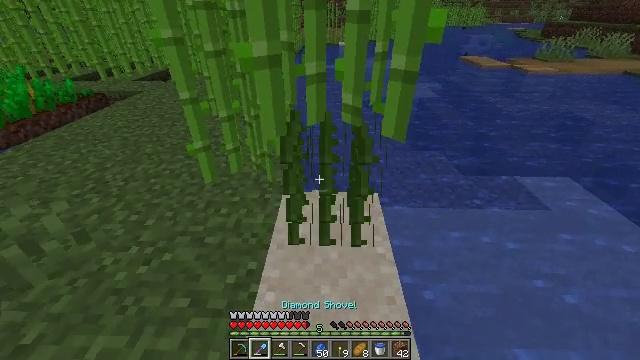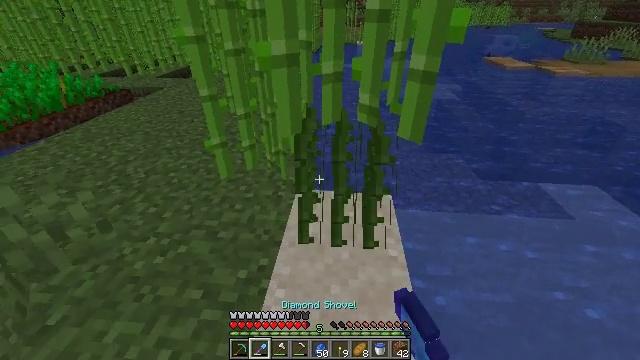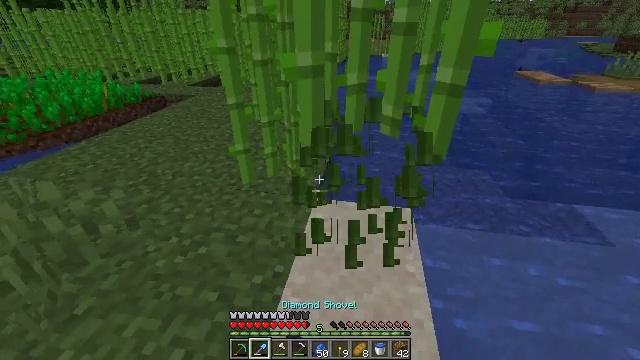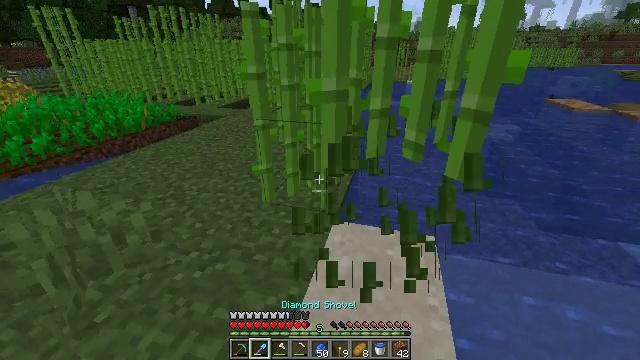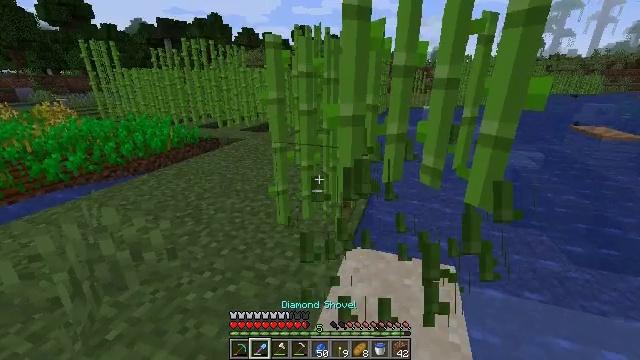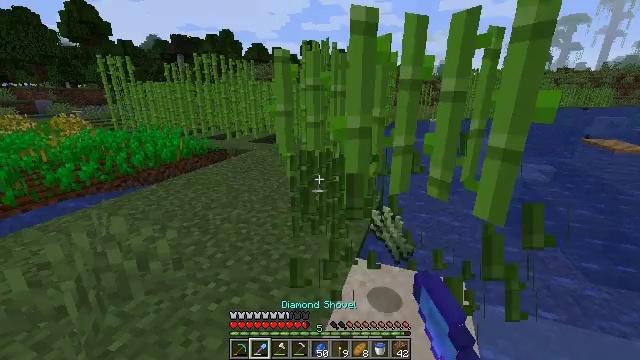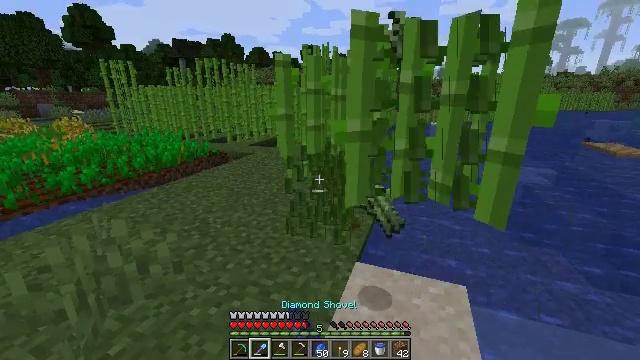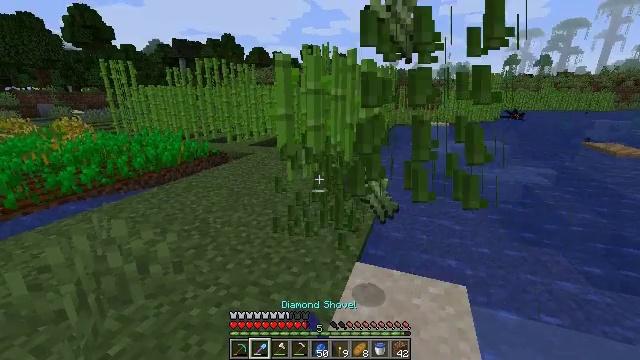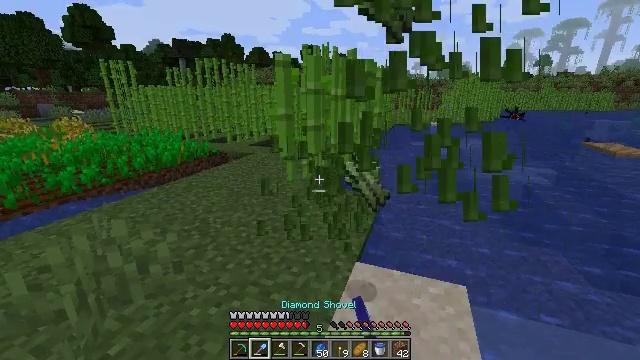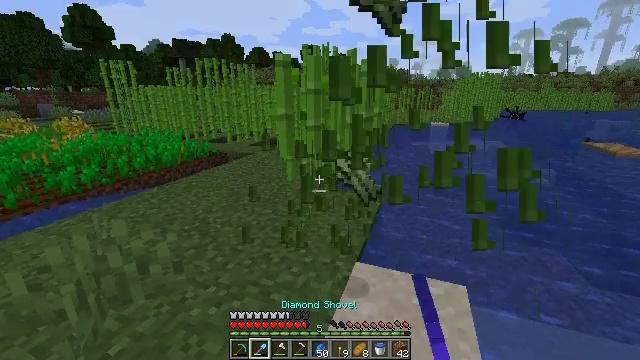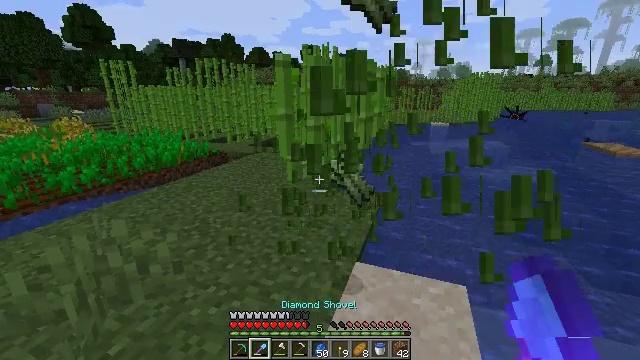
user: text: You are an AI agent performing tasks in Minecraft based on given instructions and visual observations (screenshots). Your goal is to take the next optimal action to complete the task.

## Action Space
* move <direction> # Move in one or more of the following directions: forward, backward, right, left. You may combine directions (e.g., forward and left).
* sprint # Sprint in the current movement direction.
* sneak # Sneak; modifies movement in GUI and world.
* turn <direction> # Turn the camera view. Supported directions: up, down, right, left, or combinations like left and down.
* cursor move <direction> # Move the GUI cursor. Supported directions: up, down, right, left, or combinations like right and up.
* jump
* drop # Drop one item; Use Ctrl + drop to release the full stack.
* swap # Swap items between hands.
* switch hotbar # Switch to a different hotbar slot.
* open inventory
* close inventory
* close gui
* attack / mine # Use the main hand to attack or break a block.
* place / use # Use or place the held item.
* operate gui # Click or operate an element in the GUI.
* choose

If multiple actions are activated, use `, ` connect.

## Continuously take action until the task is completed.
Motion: motion action
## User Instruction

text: Break the sugar cane.
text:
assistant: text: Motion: turn left, attack / mine
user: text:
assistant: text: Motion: turn left and up, attack / mine
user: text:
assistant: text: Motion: turn left and up, attack / mine
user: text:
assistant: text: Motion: turn left and up, attack / mine
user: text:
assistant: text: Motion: turn left and up, attack / mine
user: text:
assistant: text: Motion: attack / mine
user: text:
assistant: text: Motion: attack / mine
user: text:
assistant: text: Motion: no_op
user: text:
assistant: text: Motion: no_op
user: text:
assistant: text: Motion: no_op
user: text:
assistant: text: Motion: no_op